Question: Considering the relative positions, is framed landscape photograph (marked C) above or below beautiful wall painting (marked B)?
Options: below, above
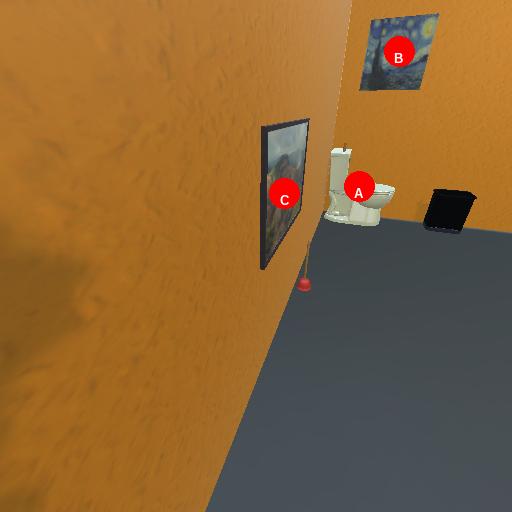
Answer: below